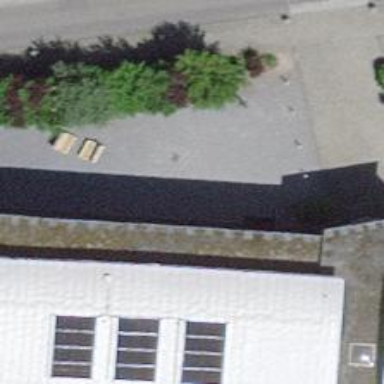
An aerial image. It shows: School.